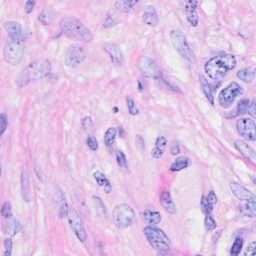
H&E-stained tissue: Breast